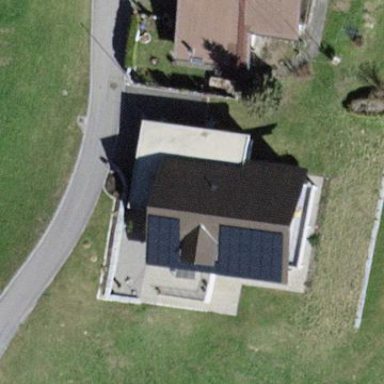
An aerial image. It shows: Simple house.